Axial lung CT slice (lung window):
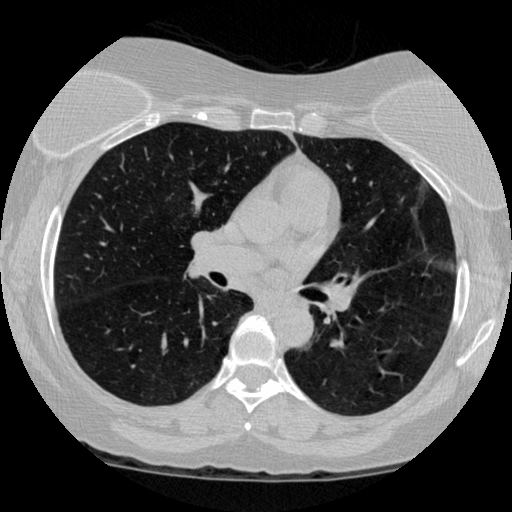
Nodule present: no